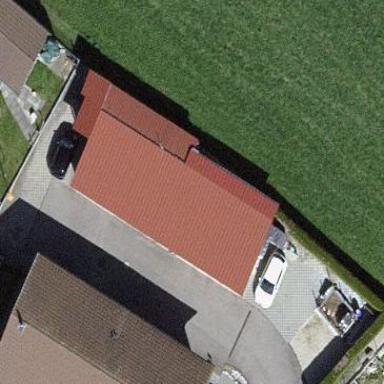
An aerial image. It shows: Shed building.